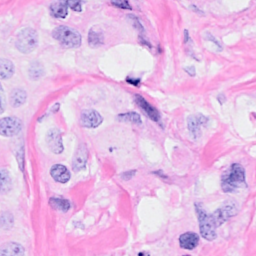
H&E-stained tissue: Breast